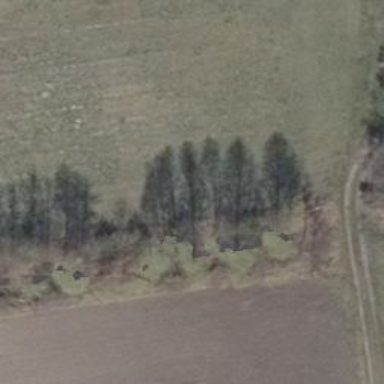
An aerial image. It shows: Row of evergreen trees with needle-leaved foliage.